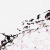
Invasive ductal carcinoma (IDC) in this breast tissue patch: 0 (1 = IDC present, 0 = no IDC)